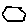
Label: hexagon